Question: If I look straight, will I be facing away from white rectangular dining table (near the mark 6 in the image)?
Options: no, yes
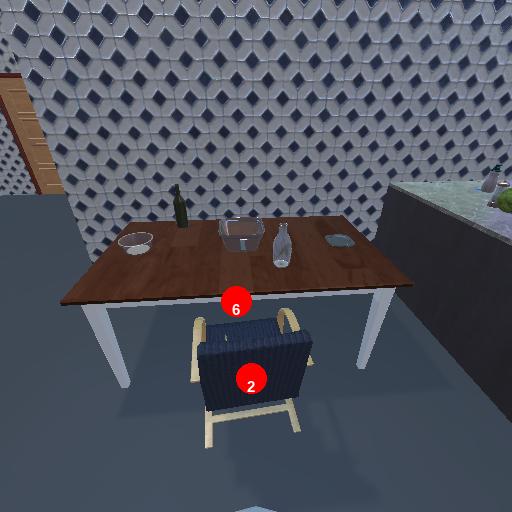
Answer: no